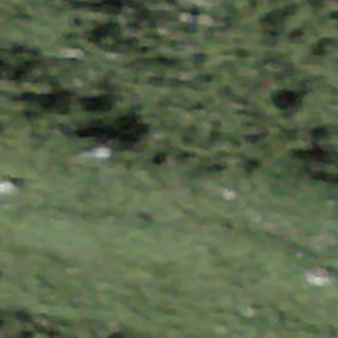
Label: other